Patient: sex F, age 56
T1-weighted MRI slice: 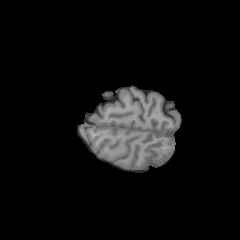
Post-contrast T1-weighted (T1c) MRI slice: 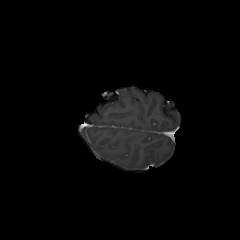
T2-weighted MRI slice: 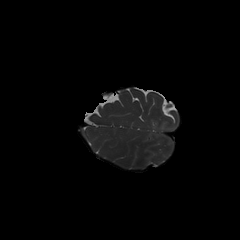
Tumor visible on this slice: no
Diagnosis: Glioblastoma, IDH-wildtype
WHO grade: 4